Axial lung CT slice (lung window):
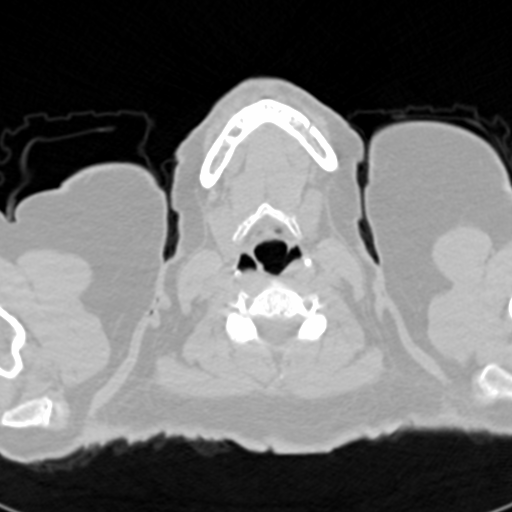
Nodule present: no